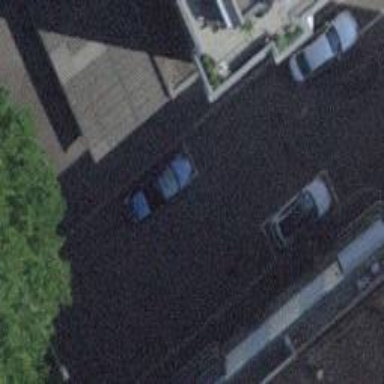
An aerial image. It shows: Street-side parking with parallel orientation.